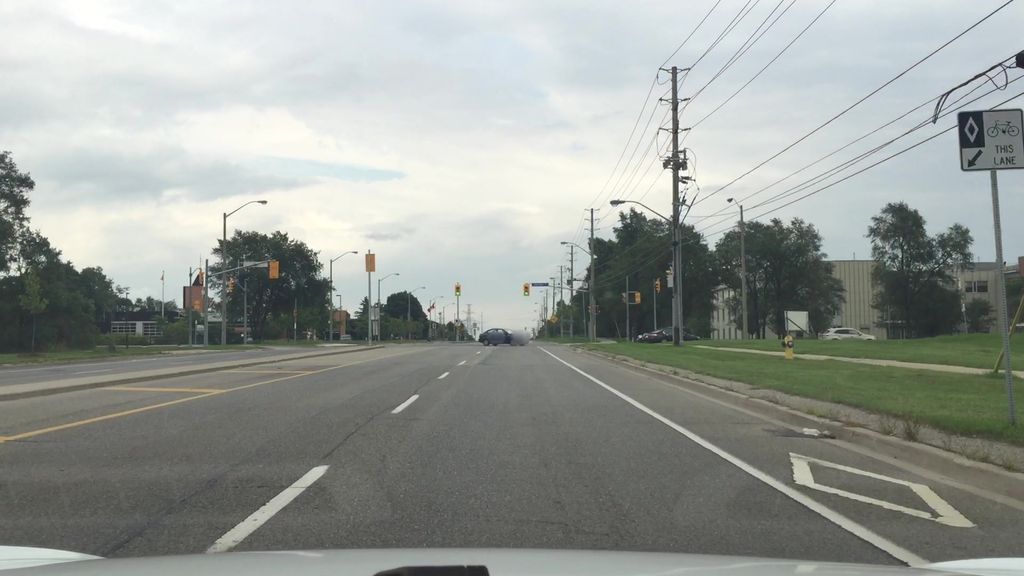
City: toronto